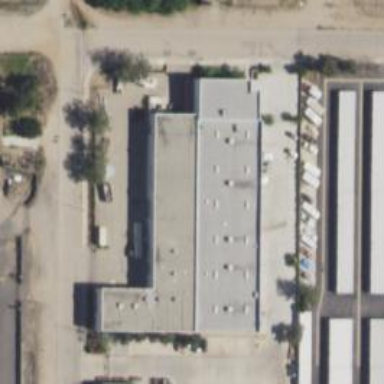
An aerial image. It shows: Warehouse.